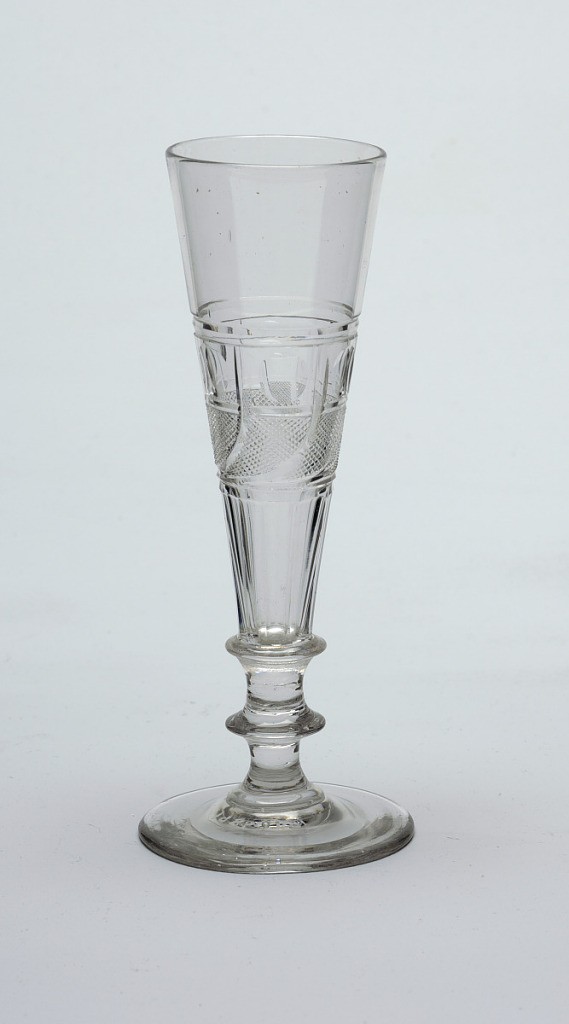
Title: flute
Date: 19th century
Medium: glass
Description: Tall narrow flute on double spool stem wide flat foot; cut with vertical flat plates bottom, above with twisted panels of fine diamonds and facets.